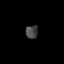
Tissue: lung
Cell type: Epithelial cells
Senescence score: 0.1753
Nuclear area (px): 153
Mean DAPI intensity: 71.647